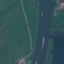
Land use / land cover class: River